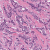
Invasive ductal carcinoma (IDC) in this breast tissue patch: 1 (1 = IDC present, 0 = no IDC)